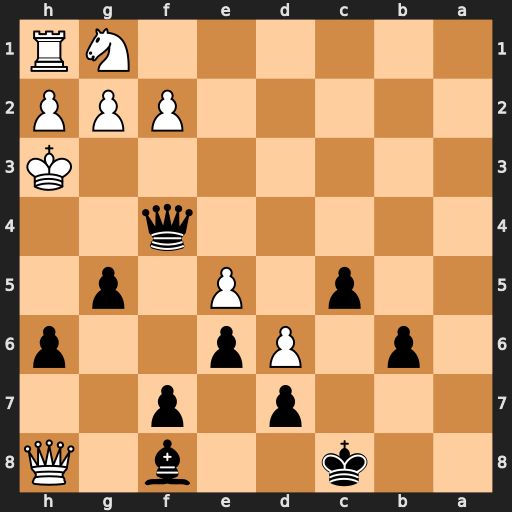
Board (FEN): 2k2b1Q/3p1p2/1p1Pp2p/2p1P1p1/5q2/7K/5PPP/6NR
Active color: b
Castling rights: -
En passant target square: -
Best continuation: Qh4#